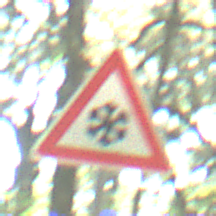
Verkehrszeichen: SchneeOderEisglaette
Umgebung: Outdoor, Nature
Tageszeit: Midday
Wetter: Clear
Licht: Natural
Jahreszeit: NotSpecified
Kontrast: LowContrast